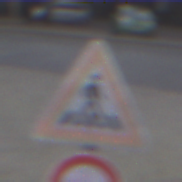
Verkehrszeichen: FussgaengerueberwegLinks
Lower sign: Ueberholverbot
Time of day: MorningAfternoon
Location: Outdoor (Urban)
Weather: PartlyCloudy
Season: NotSpecified
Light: Natural